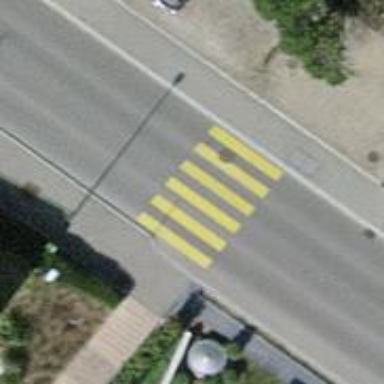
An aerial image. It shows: Uncontrolled zebra crossing on the road.